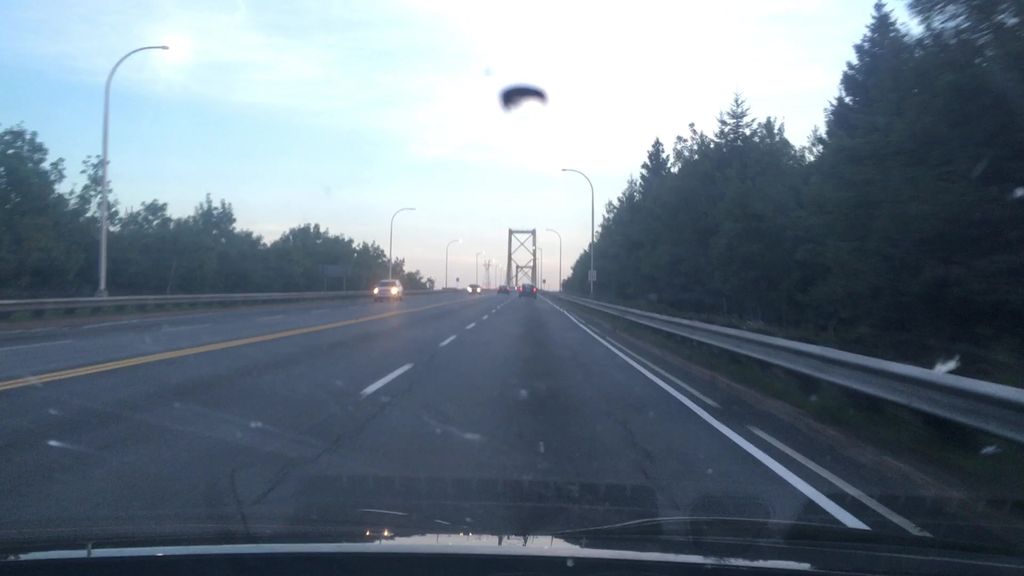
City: halifax